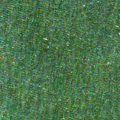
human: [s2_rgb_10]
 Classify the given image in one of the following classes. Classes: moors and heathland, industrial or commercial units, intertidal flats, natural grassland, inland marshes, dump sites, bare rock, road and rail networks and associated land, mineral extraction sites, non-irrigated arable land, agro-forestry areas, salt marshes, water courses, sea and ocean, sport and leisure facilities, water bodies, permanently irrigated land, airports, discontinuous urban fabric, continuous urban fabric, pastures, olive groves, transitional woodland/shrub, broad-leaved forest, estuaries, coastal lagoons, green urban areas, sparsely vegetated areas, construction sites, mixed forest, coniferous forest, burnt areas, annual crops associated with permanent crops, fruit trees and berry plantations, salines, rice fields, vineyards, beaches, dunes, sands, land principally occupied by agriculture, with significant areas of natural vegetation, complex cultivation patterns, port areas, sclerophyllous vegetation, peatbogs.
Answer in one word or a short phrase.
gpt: sea and ocean